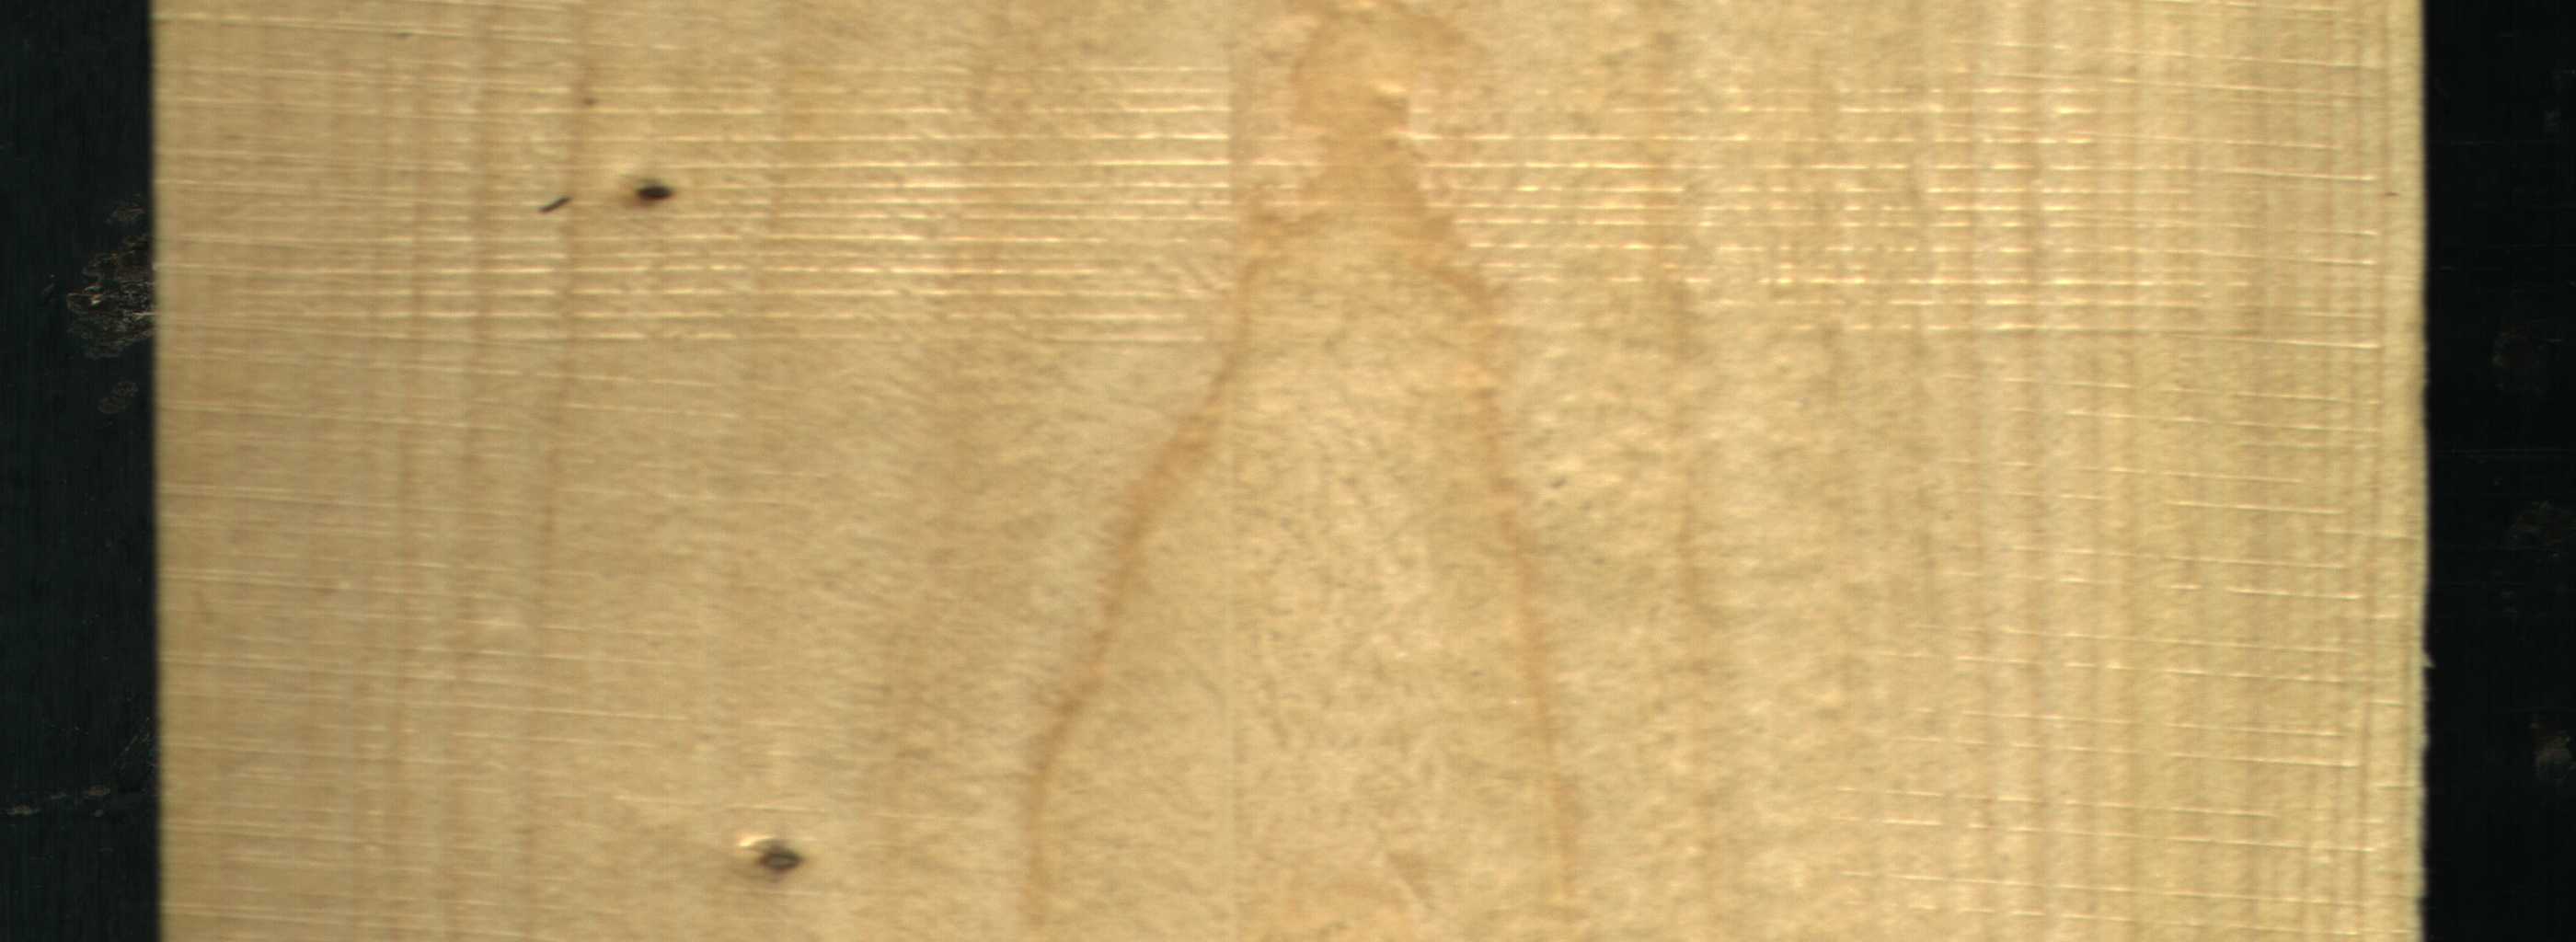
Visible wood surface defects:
Dead_Knot
Dead_Knot